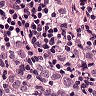
Metastatic tissue present: yes